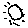
Label: sun